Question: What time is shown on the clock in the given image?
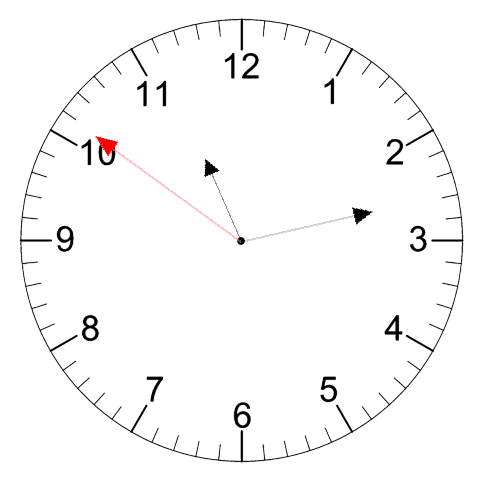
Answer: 11:12:51